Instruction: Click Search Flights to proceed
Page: home
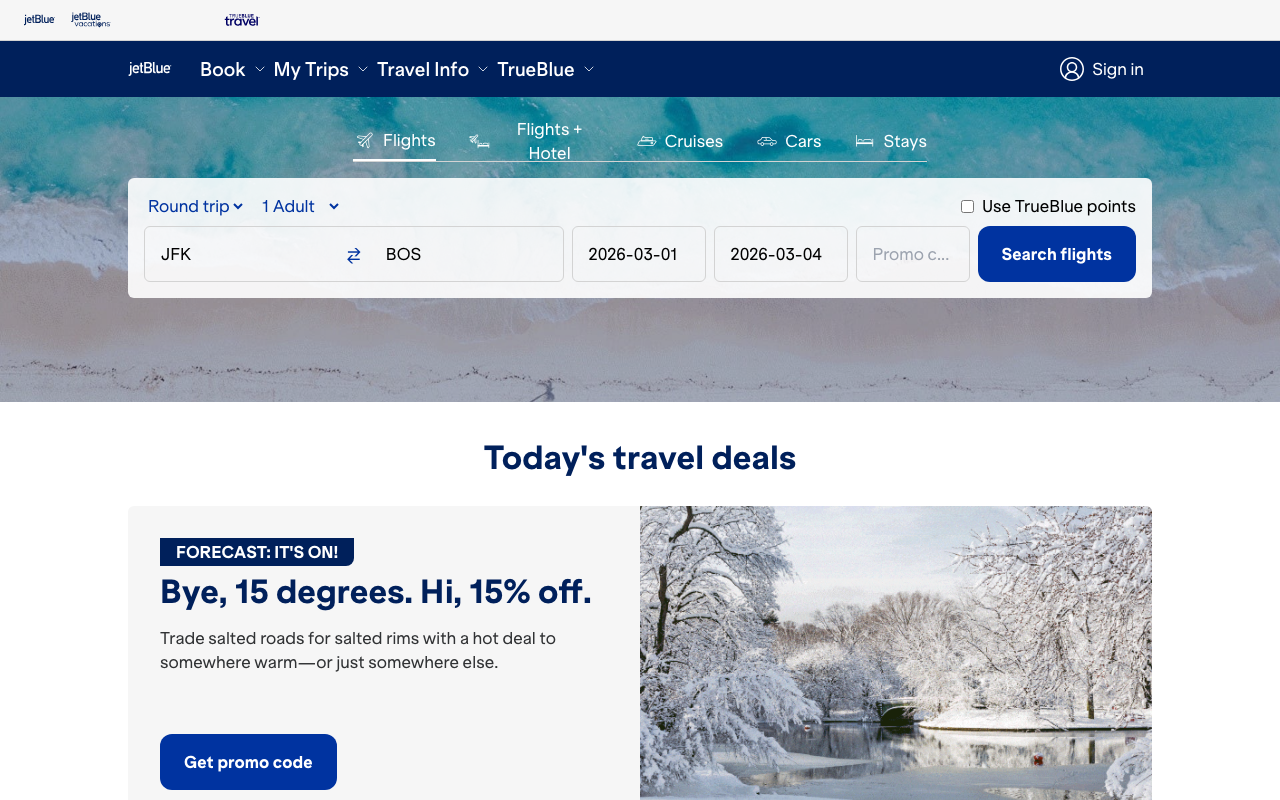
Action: click